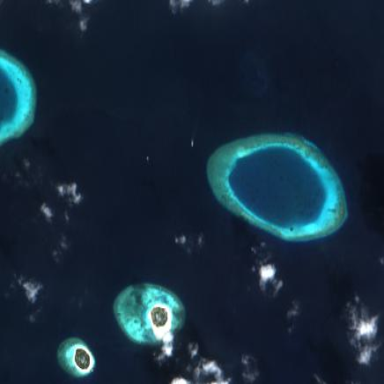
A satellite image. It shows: Natural coral reef.